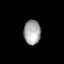
Tissue: lung
Cell type: Epithelial cells
Senescence score: 0.5453
Nuclear area (px): 402
Mean DAPI intensity: 167.027